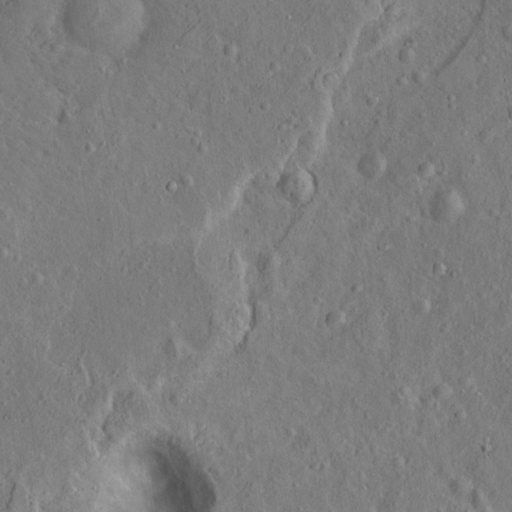
Classes present: Background, Cone